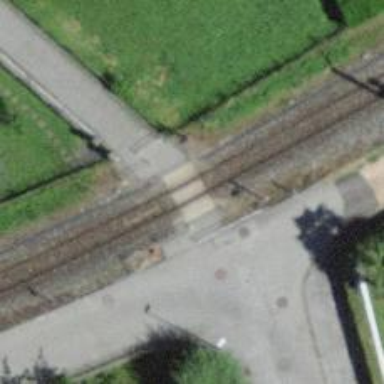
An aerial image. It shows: Railway crossing.